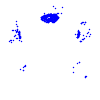
Particle: kaon